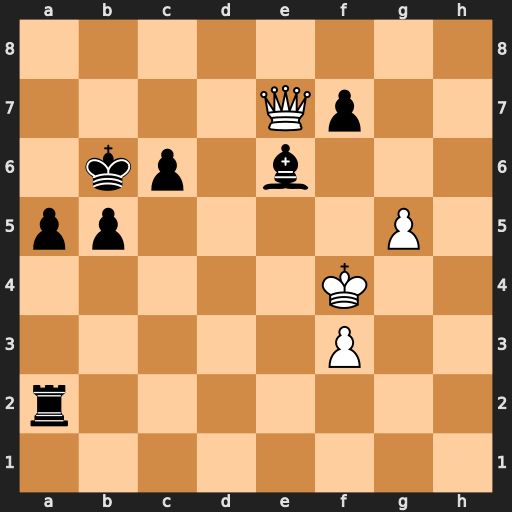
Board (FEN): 8/4Qp2/1kp1b3/pp4P1/5K2/5P2/r7/8
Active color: w
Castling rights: -
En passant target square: -
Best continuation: g6 fxg6 Qxe6